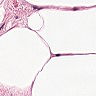
Metastatic tissue present: no